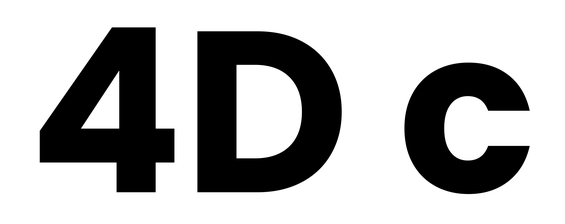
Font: Poppins-Bold